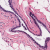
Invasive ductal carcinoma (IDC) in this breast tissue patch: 0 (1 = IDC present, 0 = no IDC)